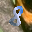
Label: 8